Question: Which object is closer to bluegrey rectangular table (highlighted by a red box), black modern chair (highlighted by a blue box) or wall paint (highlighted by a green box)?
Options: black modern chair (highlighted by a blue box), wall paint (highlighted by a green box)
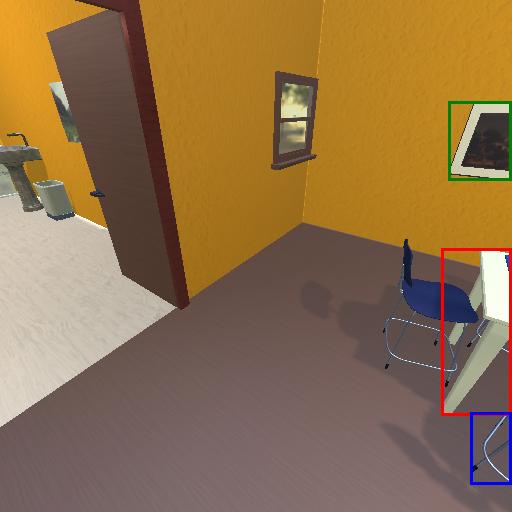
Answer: black modern chair (highlighted by a blue box)